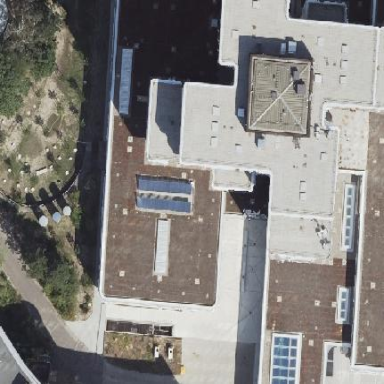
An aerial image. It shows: Part of building.